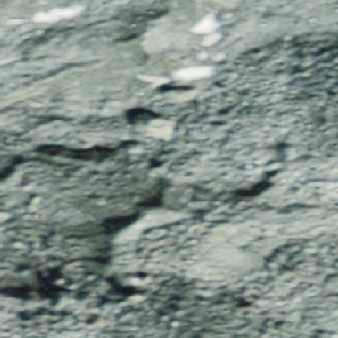
Label: other